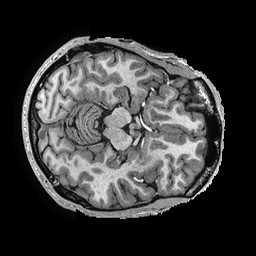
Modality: T1w
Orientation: axial
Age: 35
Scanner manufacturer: ge
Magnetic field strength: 3 T
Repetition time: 0.006952 s
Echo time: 0.00292 s